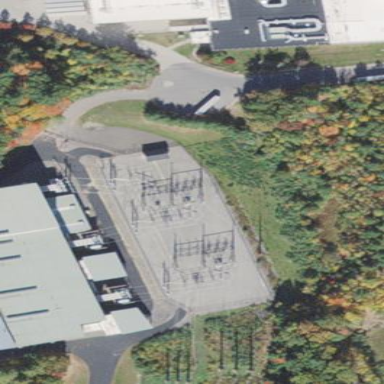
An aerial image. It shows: Transmission-level power substation.